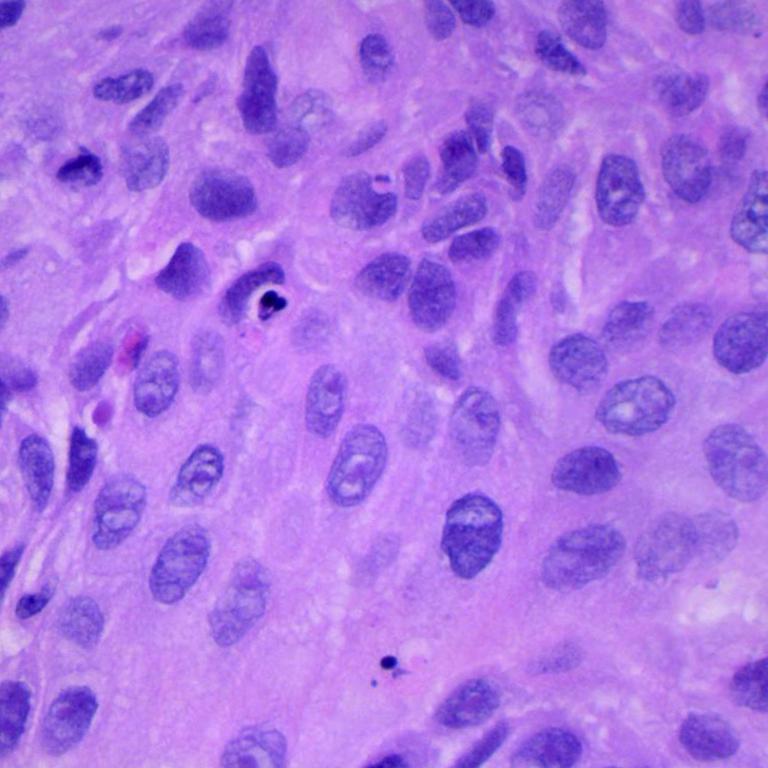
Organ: lung
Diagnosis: squamous carcinomas